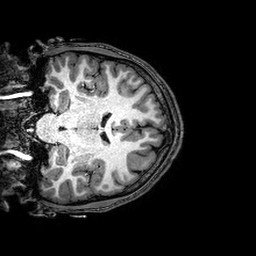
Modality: T1w
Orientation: coronal
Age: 23
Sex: male